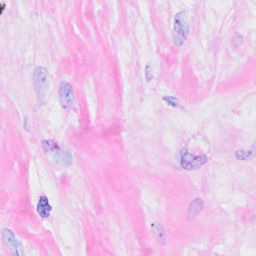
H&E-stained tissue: Breast